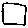
Label: square